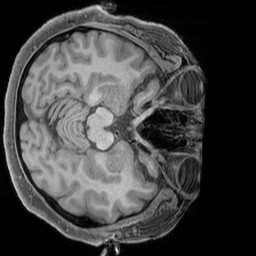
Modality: T1w
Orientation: axial
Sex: female
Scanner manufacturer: siemens
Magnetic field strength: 3 T
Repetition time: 2.3 s
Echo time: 0.00226 s